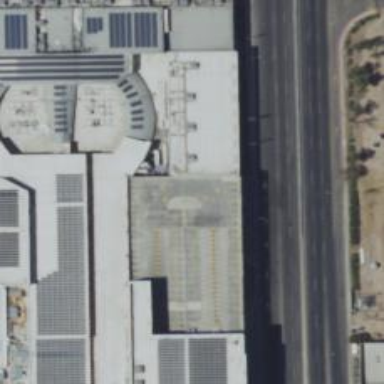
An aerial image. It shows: Mall building.